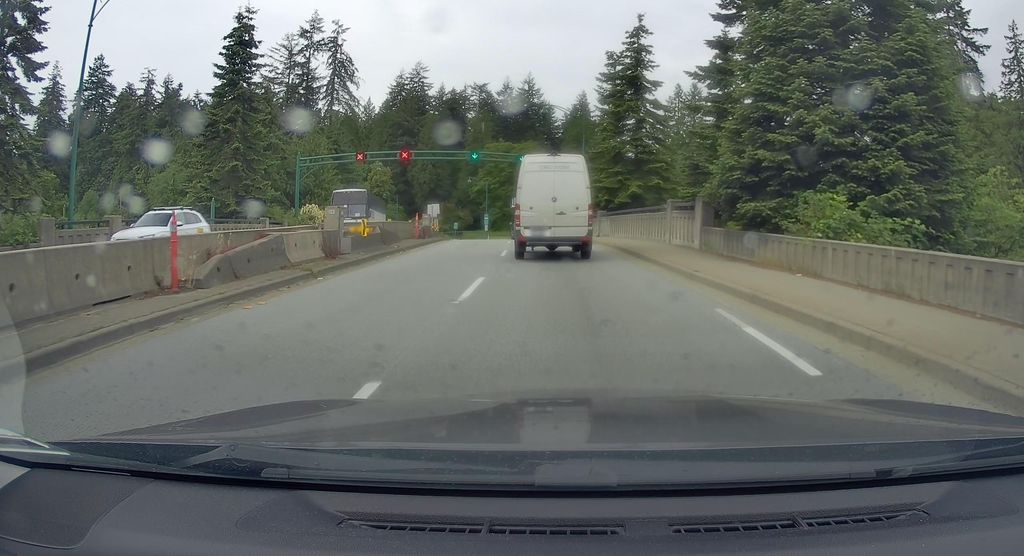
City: vancouver